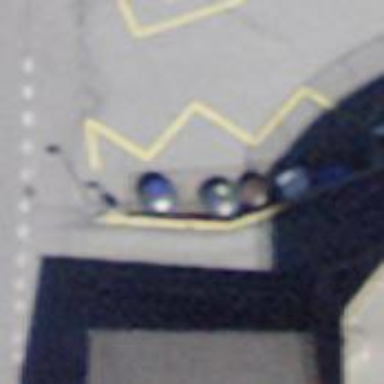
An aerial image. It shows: Bus stop with platform for public transport.